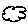
Label: cloud